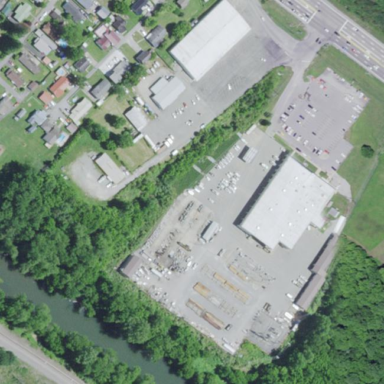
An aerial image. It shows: Utility area.